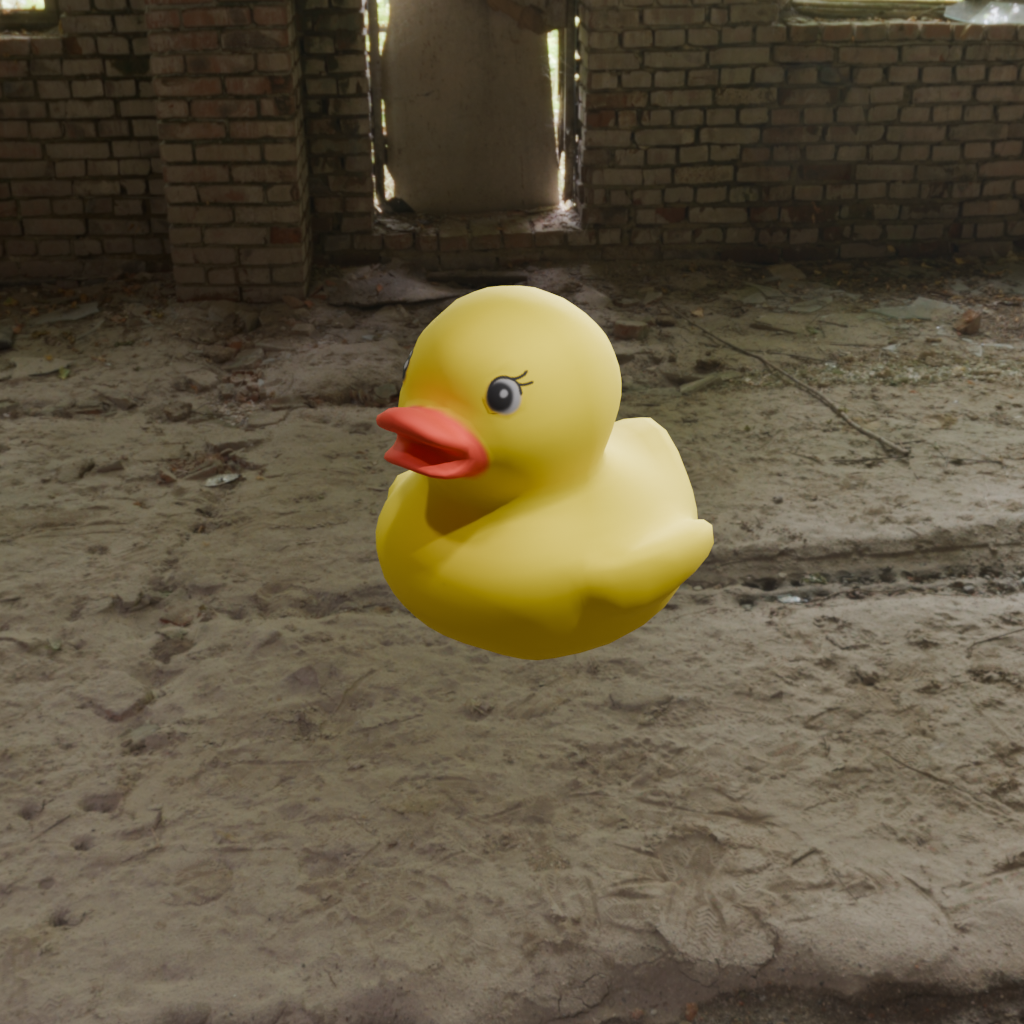
an image of a yellow rubber duck seen from <front_left> in an interior of an abandoned industrial building.